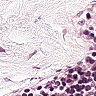
Metastatic tissue present: no